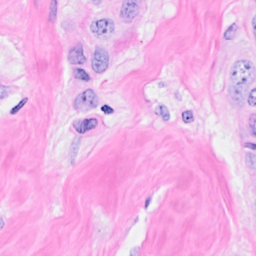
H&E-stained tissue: Breast